The image is the raw time-domain waveform of a rolling-element bearing's vibration signal. What is the most likely bearing condition (normal, inner_race, outer_race, ball)?
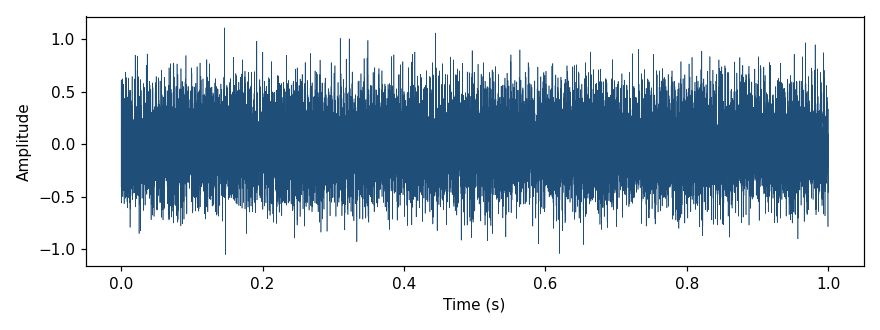
Answer: outer_race